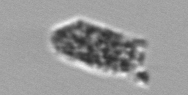
Label: fecal_pellet